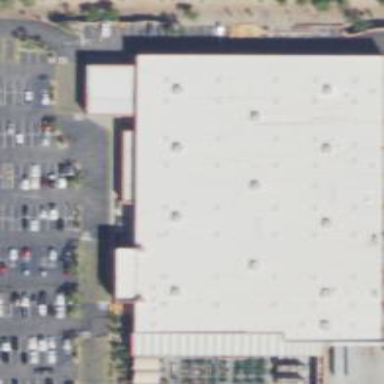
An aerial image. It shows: Retail building.